RGB frame:
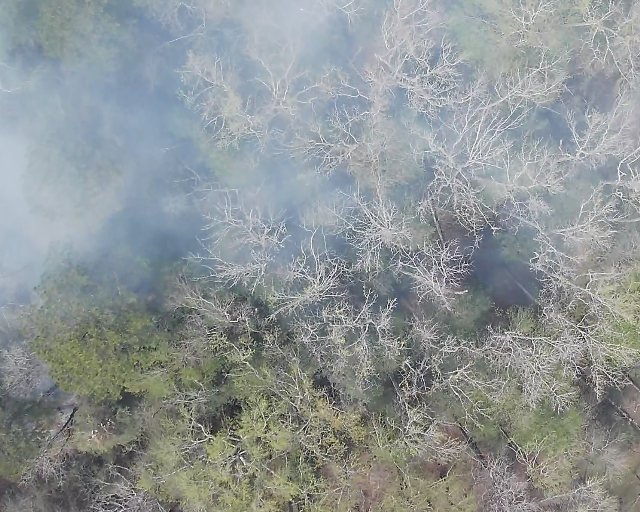
Thermal frame:
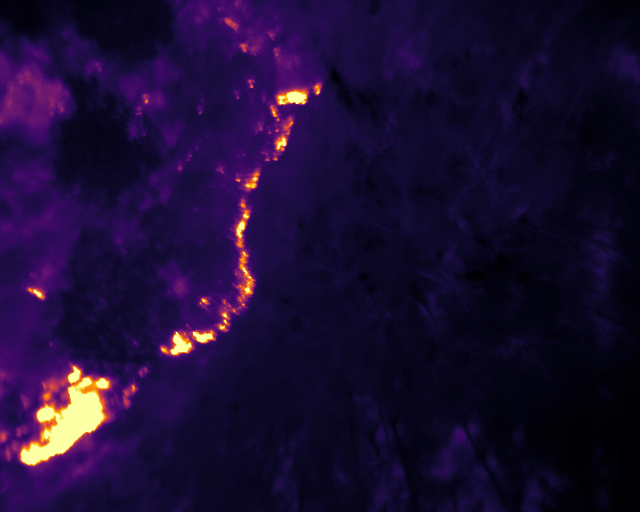
Captured: 2026-02-26 03:44:26
Pixels at or above 80 °C: 3463 (fraction of frame: 0.01057)